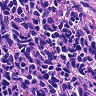
Metastatic tissue present: no